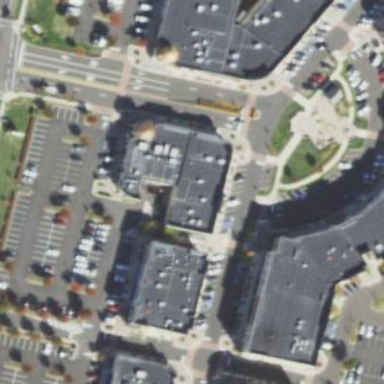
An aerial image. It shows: Retail building.